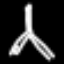
Label: The Eiffel Tower